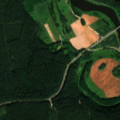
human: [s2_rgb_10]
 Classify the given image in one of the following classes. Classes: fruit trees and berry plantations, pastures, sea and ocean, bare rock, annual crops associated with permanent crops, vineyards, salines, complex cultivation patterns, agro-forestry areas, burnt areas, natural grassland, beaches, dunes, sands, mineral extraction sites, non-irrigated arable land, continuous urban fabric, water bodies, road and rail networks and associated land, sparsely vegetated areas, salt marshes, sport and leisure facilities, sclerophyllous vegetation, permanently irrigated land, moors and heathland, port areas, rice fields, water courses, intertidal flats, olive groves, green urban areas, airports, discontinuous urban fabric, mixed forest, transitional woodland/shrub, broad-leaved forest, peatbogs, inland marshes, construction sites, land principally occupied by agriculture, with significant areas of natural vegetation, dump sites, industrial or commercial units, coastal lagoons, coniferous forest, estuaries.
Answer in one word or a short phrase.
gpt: land principally occupied by agriculture, with significant areas of natural vegetation, coniferous forest, transitional woodland/shrub, water courses